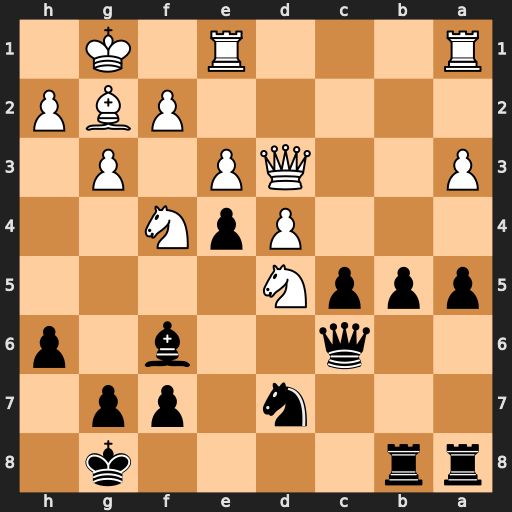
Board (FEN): rr4k1/3n1pp1/2q2b1p/pppN4/3PpN2/P2QP1P1/5PBP/R3R1K1
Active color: b
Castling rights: -
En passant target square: -
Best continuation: exd3 Ne7+ Bxe7